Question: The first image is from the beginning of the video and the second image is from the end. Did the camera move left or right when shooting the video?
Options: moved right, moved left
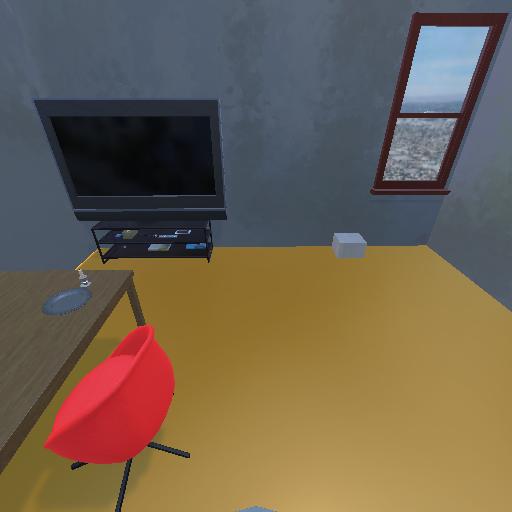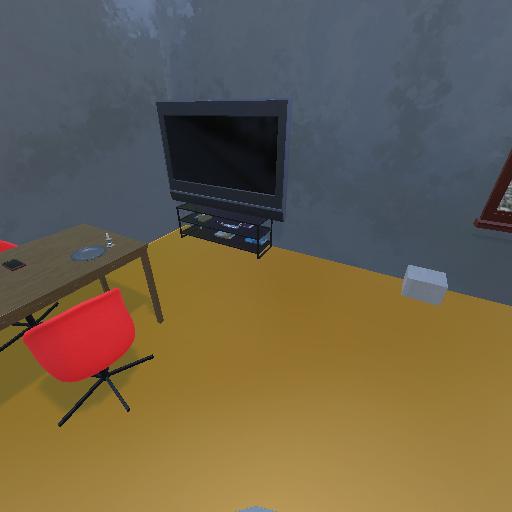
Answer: moved right